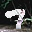
Label: 7